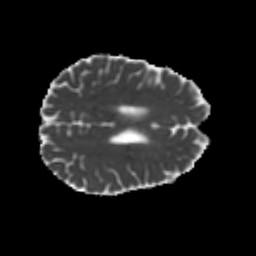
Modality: MD
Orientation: axial
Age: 22
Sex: female
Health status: healthy
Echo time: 0.074 s